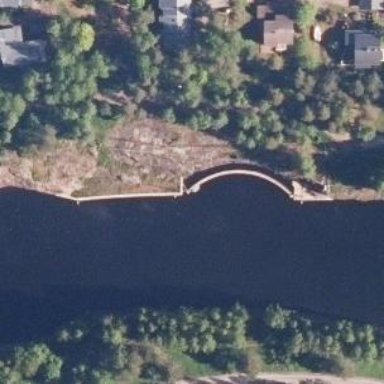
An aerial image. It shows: Canal.